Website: crate-barrel
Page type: address-validator
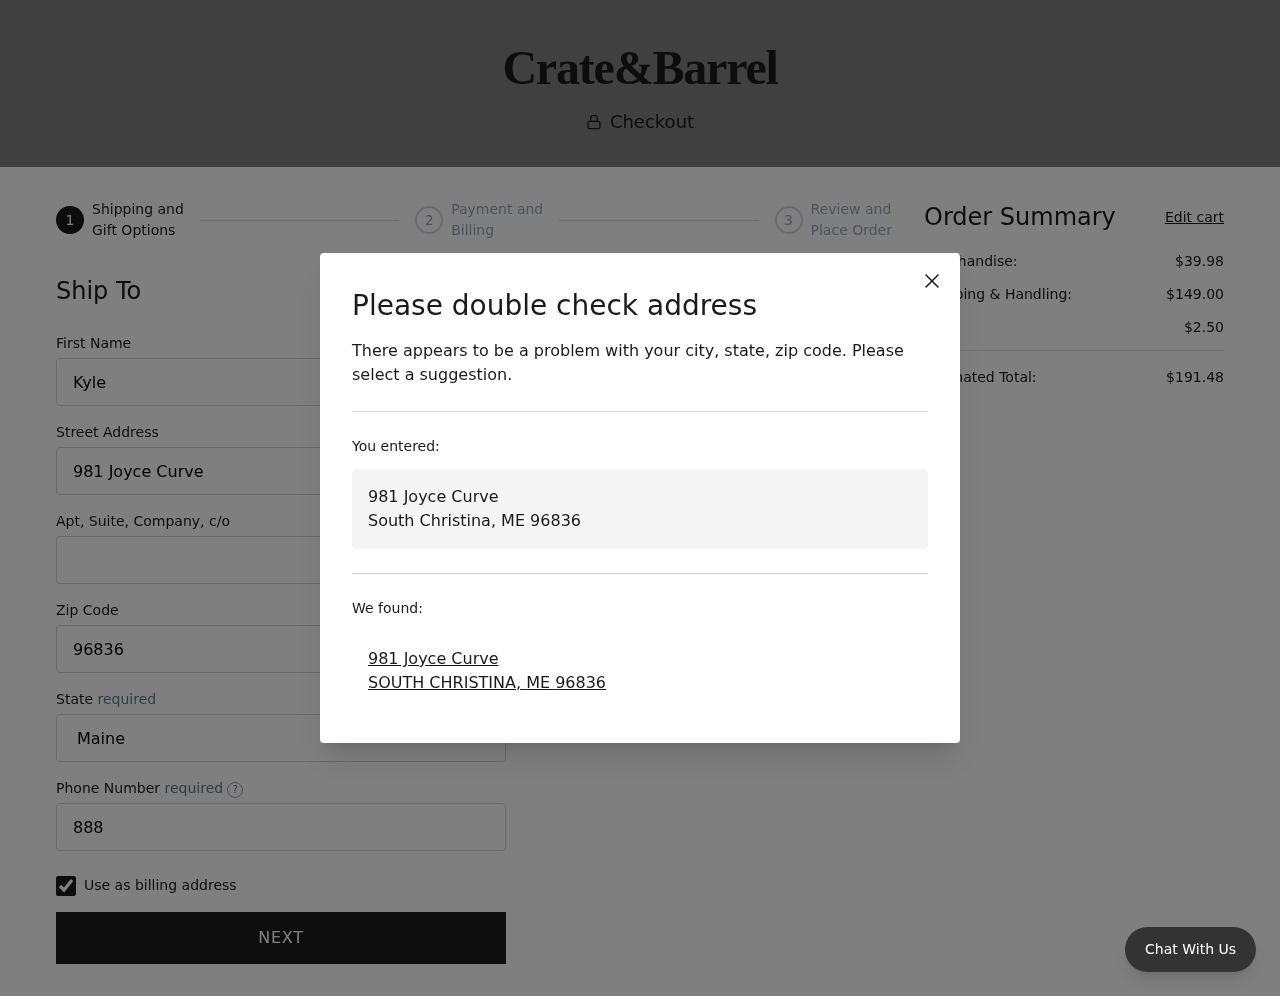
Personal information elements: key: PII_CITY
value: South Christina
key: PII_CITY
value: SOUTH CHRISTINA
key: PII_FIRSTNAME
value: Kyle
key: PII_PHONE
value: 8888527403
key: PII_POSTCODE
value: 96836
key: PII_STATE
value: Maine
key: PII_STATE_ABBR
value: ME
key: PII_STREET
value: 981 Joyce Curve
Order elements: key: ORDER_SUBTOTAL
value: $39.98
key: ORDER_SHIPPING_COST
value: $149.00
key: ORDER_TAX
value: $2.50
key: ORDER_TOTAL
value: $191.48